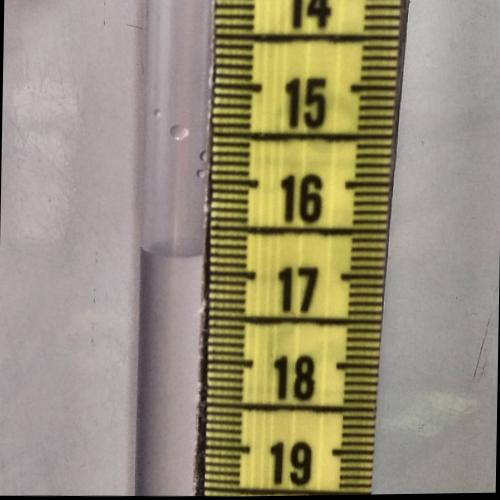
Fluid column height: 16.8 cm